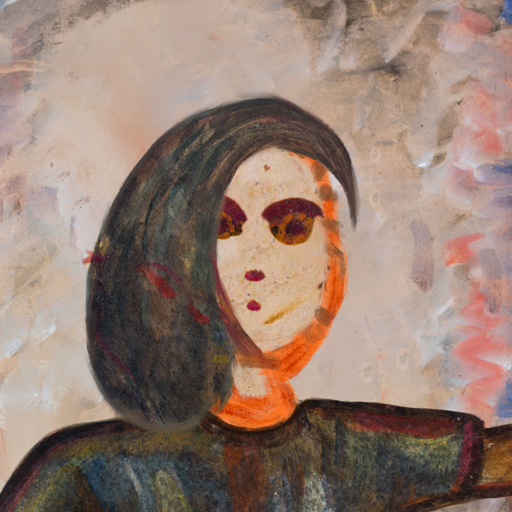
Background: Roy_Bahadur, Head And Neck Front: Rupkatha, Face Front: Doll, Bust: Mosgoul, Hair Front: Gypsy_Mother, Head Accessory: Blank, Second Necklace: Blank, Necklace: Blank, Baby: Blank